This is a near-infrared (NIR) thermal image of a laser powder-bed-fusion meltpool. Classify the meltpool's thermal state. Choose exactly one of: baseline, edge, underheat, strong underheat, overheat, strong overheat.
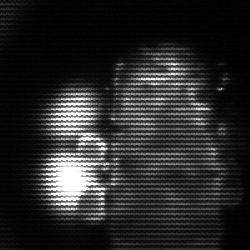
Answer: strong underheat